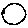
Label: circle